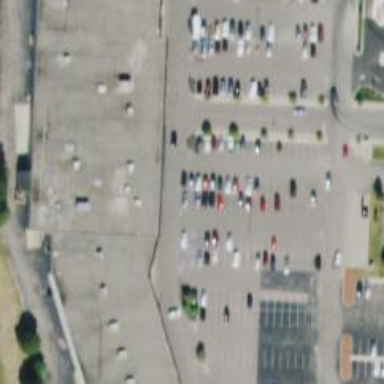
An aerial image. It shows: Supermarket.